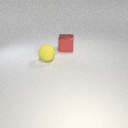
large yellow rubber sphere in front of large red metal cube